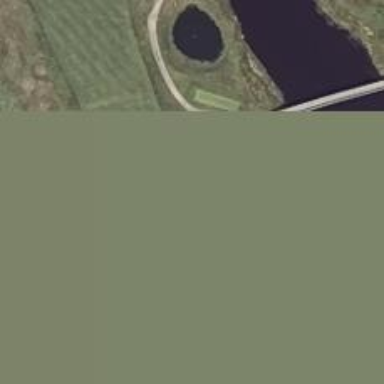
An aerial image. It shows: Pathway for golfing.